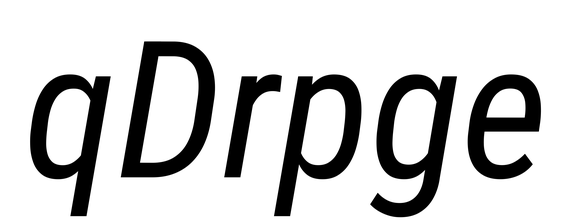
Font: Roboto-Italic_Condensed_Italic